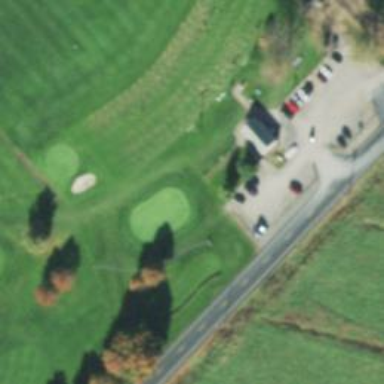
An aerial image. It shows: Pathway for golfing.